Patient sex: F
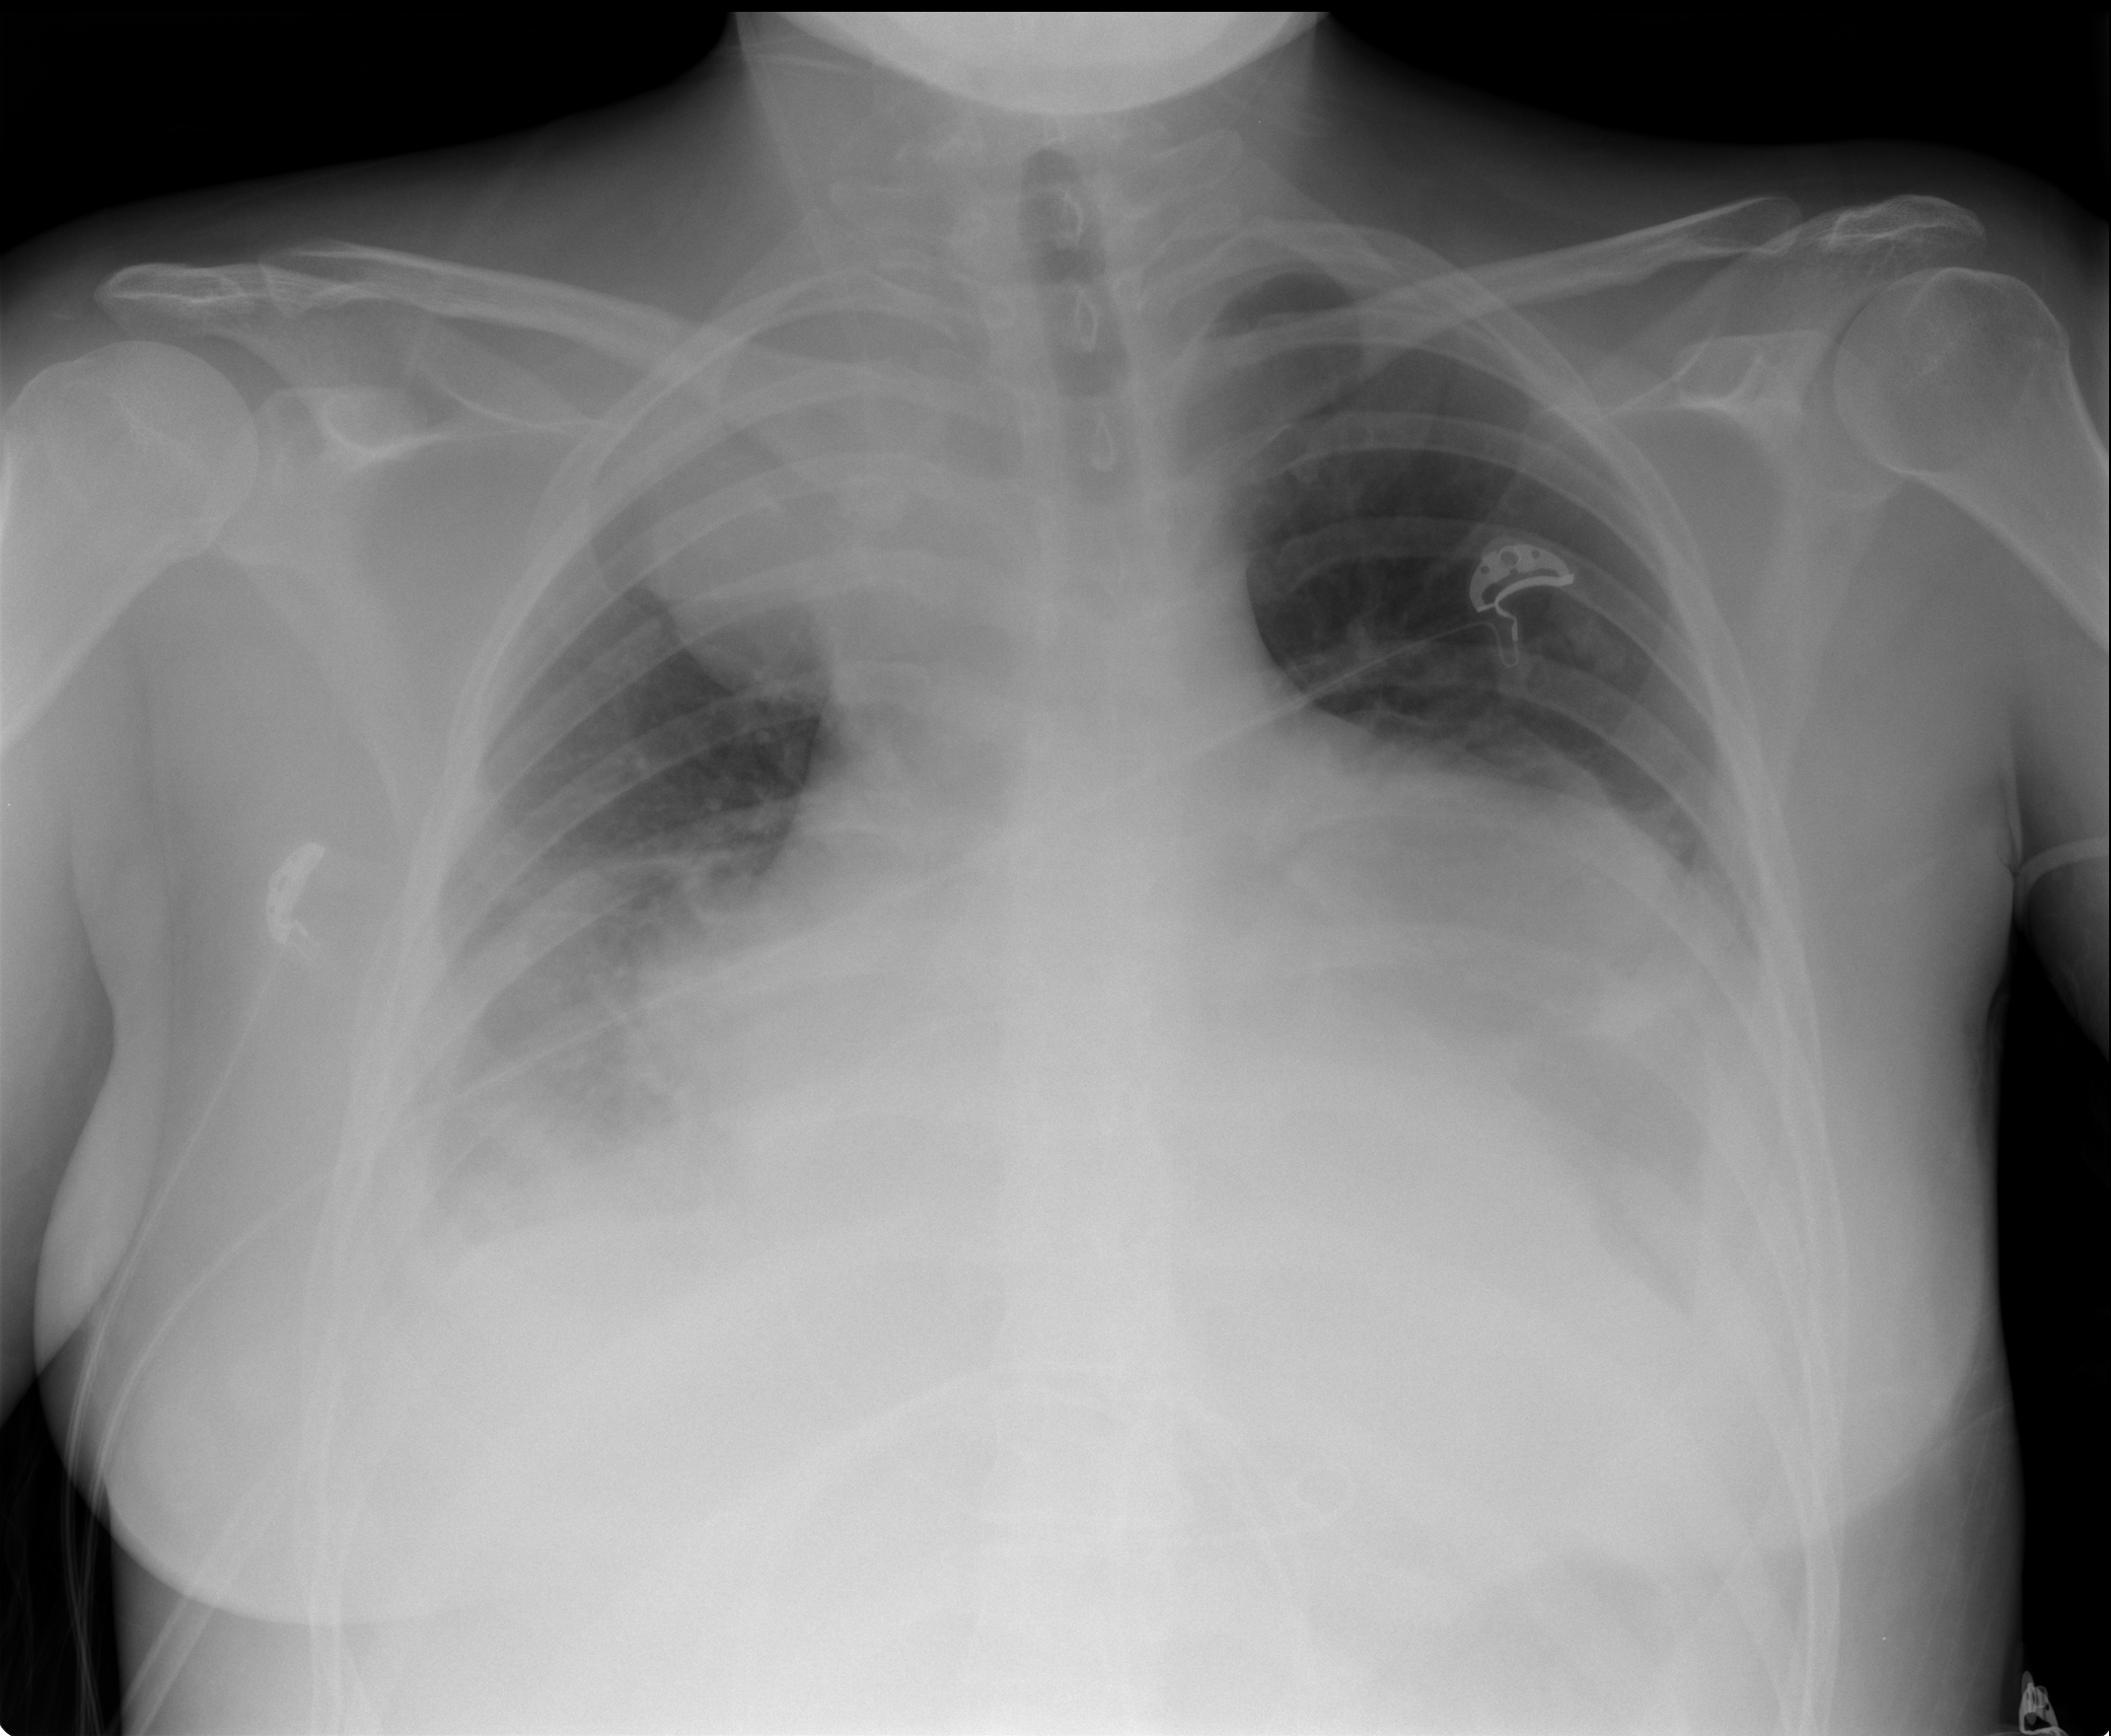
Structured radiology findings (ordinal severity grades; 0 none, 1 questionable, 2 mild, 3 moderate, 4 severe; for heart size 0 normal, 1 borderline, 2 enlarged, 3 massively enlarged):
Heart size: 3
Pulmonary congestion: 0
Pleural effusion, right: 3
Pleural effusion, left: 2
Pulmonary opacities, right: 0
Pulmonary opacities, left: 0
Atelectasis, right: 2
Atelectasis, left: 2